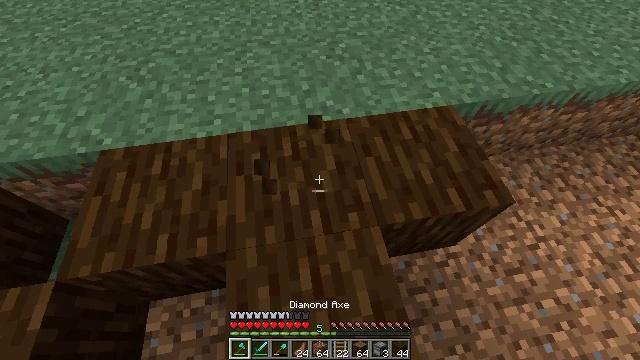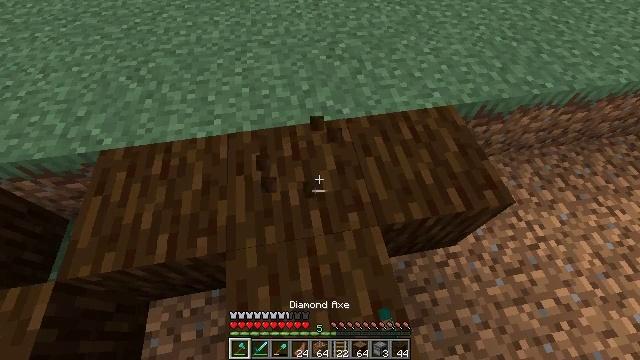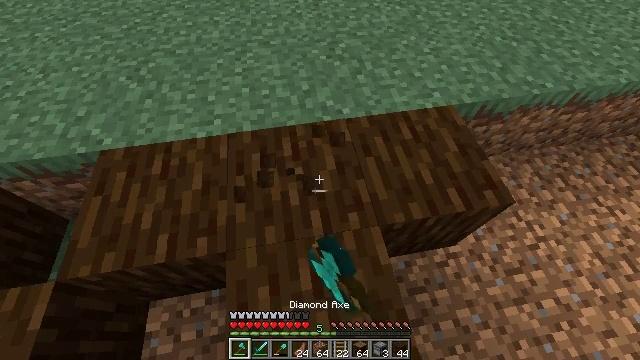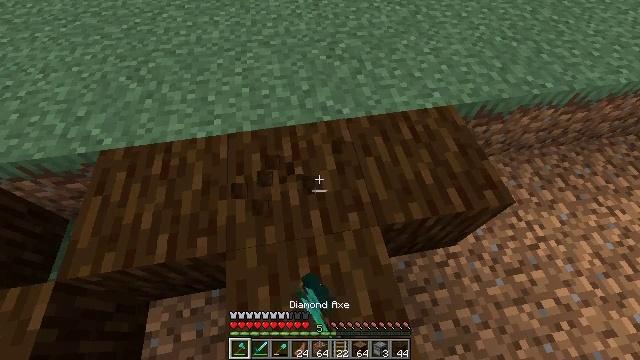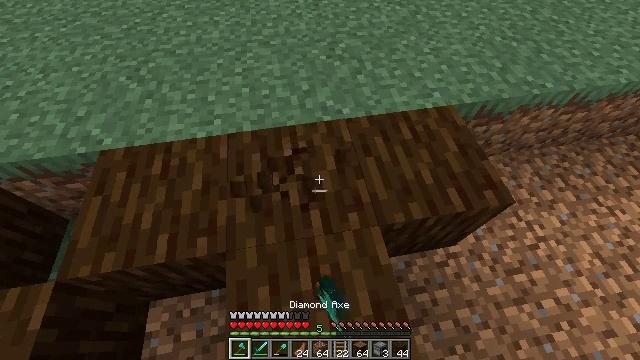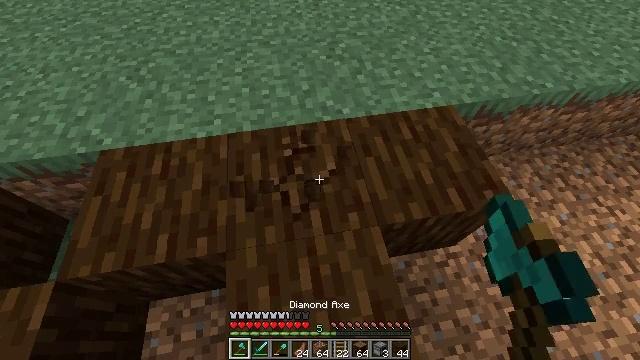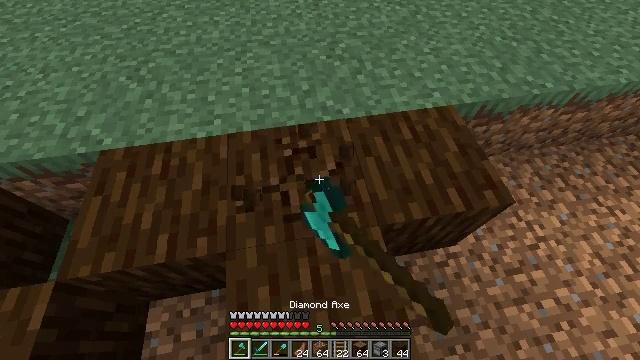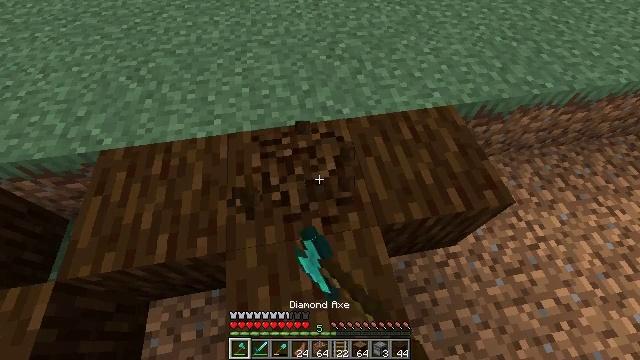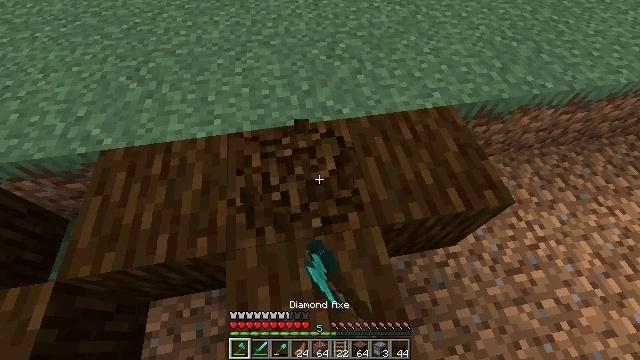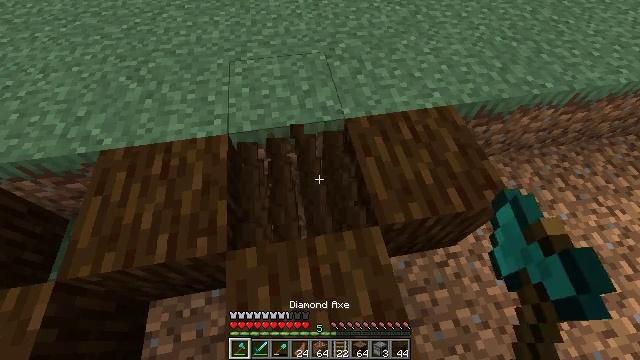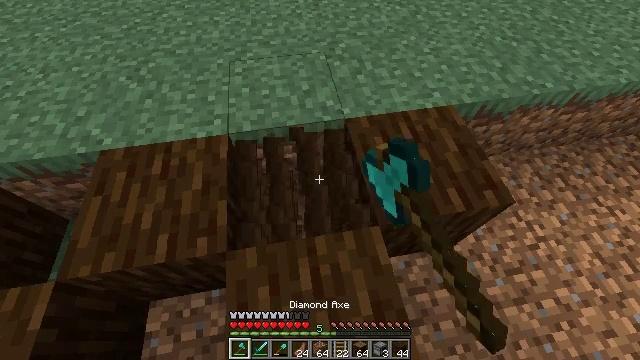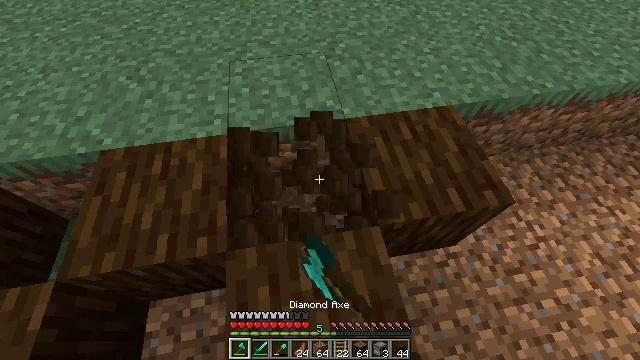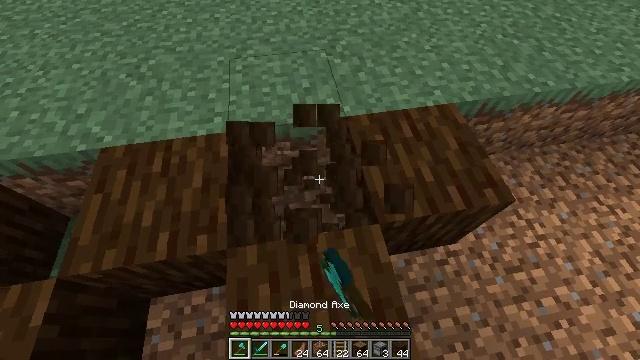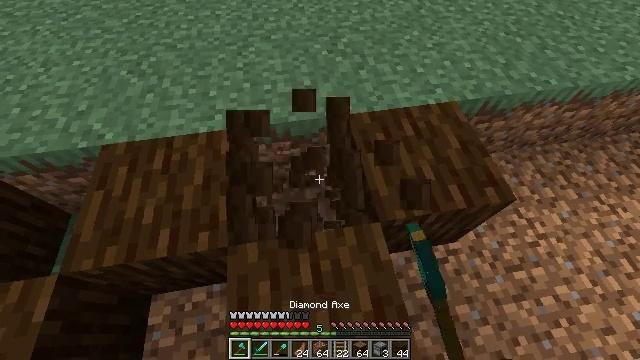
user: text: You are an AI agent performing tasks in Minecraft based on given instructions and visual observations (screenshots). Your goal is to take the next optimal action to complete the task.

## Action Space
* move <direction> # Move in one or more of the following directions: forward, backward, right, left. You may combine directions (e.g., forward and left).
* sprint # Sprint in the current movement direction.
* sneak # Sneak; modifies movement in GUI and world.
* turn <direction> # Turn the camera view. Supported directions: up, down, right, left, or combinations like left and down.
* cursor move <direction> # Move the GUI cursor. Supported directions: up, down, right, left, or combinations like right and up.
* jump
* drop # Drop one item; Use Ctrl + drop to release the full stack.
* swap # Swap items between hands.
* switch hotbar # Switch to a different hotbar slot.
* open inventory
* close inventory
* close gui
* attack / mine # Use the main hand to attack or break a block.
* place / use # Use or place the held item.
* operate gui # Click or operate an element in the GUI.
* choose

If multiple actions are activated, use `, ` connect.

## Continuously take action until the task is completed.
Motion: motion action
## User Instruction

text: Mine the spruce wood from trees.
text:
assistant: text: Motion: attack / mine
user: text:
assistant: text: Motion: attack / mine
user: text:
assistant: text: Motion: attack / mine
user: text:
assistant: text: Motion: attack / mine
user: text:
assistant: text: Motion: attack / mine
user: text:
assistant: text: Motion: attack / mine
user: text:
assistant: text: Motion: attack / mine
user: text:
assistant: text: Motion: attack / mine
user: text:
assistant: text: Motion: attack / mine
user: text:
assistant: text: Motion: attack / mine
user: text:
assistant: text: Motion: attack / mine
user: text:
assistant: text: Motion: attack / mine
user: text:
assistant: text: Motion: attack / mine
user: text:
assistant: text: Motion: attack / mine